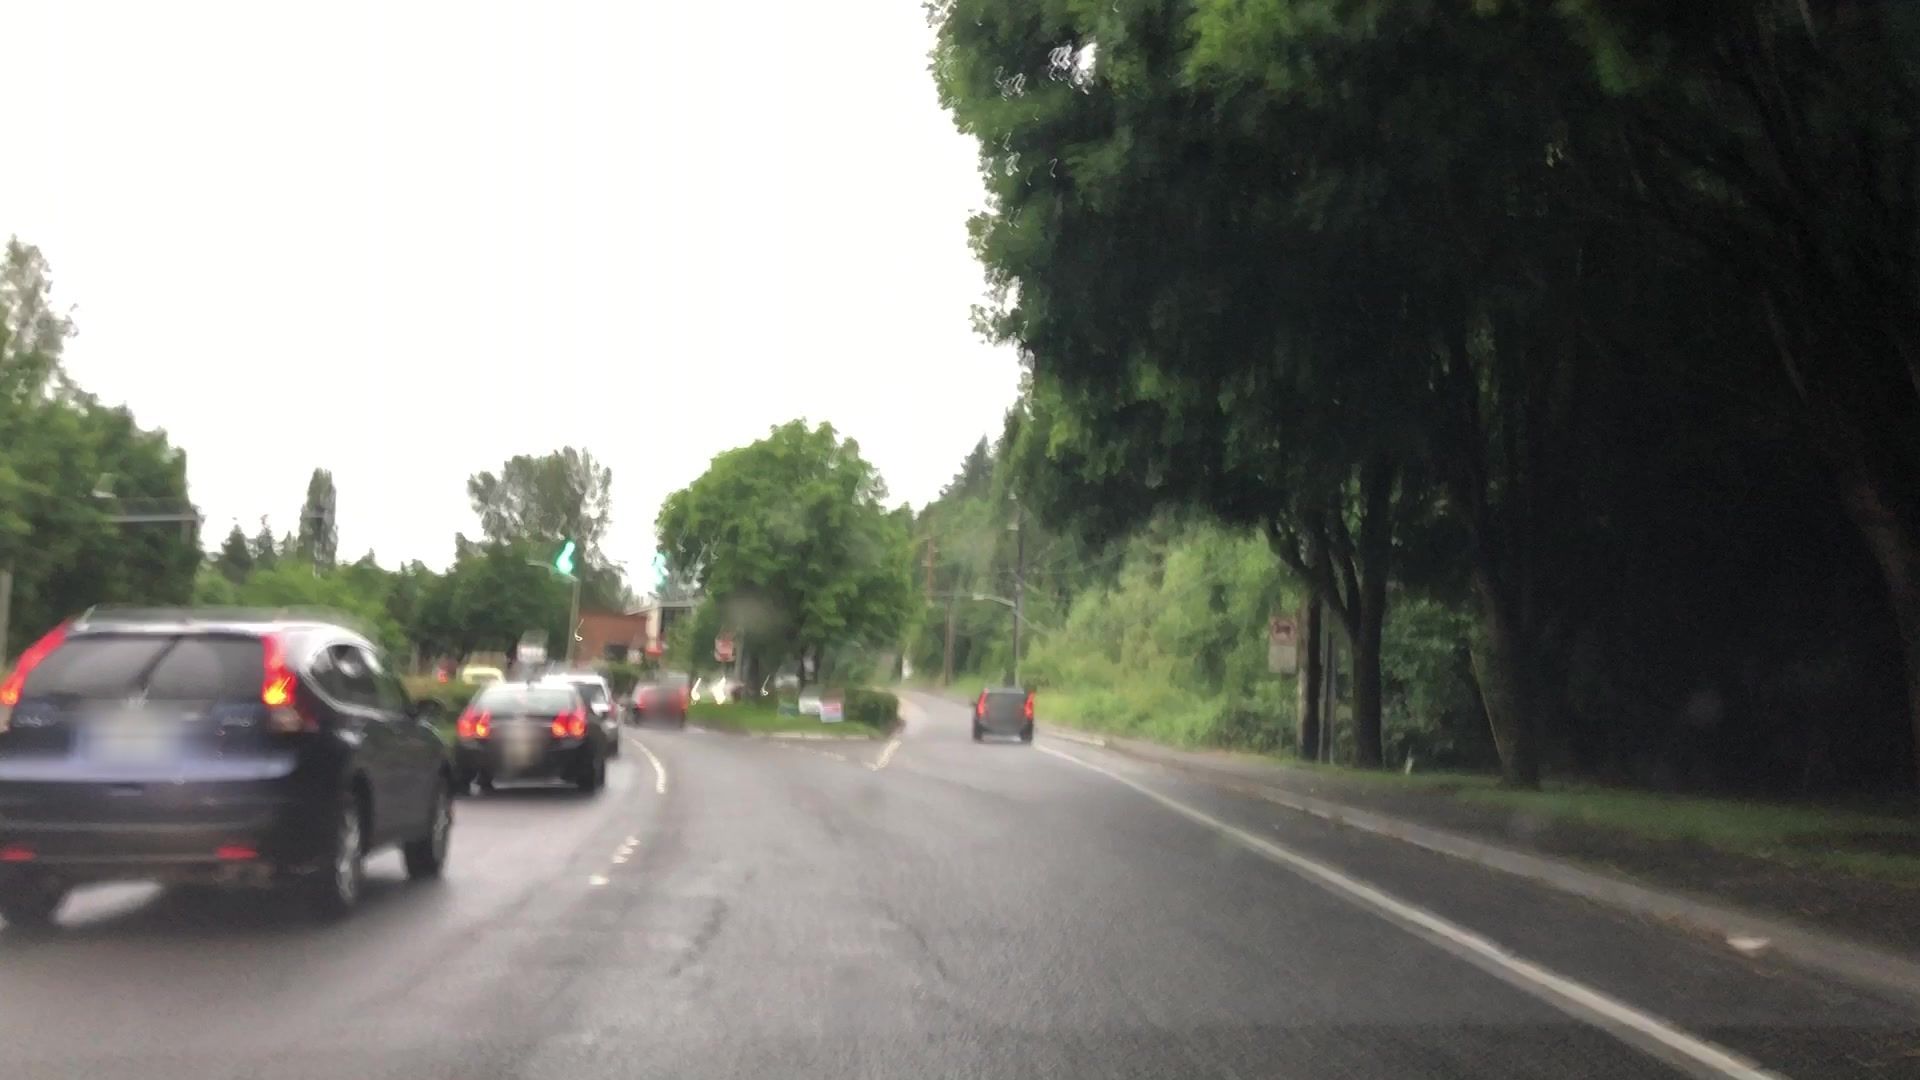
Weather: clear
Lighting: day
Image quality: slightly poor
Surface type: driving surface
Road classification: secondary
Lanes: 2
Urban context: dense urban cluster
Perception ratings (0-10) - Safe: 4.44, Lively: 5.17, Beautiful: 9.27, Boring: 1.5, Depressing: 1.98, Wealthy: 5.26